Field crop: tomato
Growth stage: 1
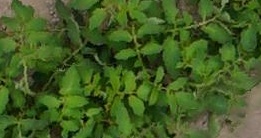
Species: tomato